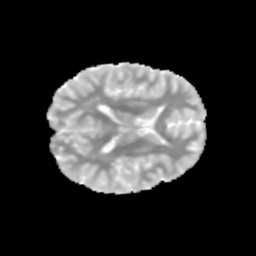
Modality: MD
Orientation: axial
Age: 12
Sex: male
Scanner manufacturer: siemens
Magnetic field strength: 3 T
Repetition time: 3.8 s
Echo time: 0.07 s